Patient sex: M
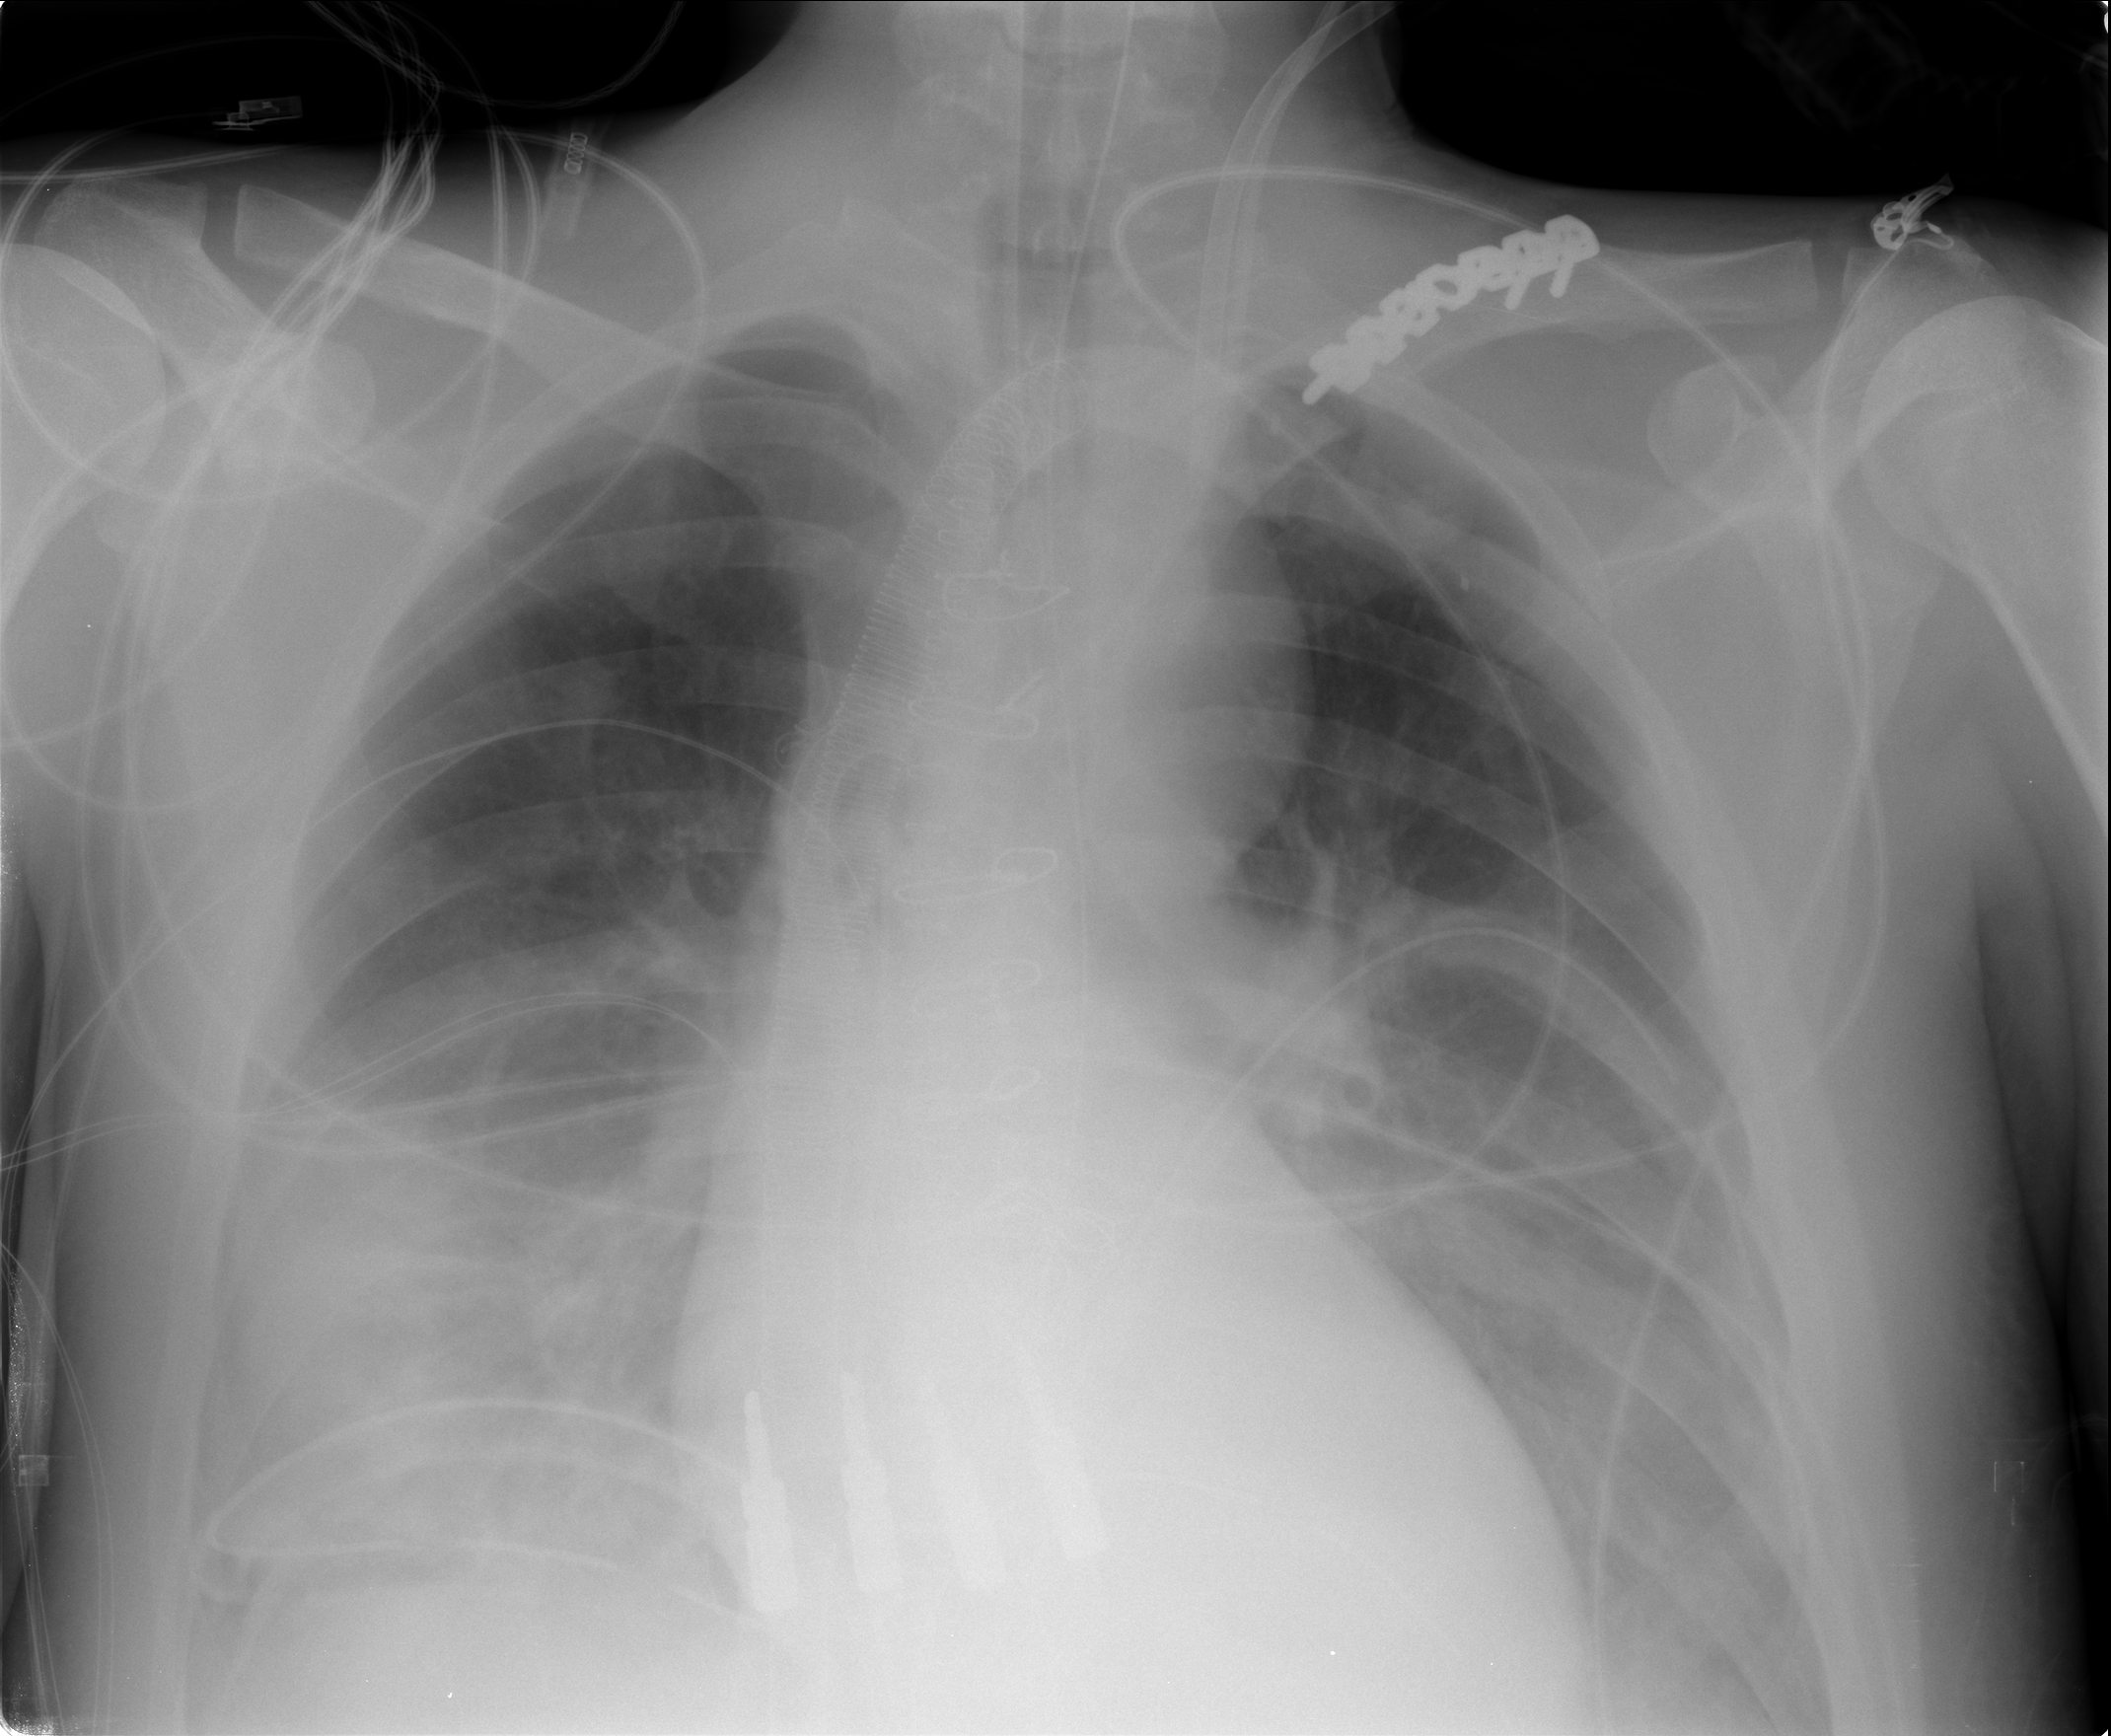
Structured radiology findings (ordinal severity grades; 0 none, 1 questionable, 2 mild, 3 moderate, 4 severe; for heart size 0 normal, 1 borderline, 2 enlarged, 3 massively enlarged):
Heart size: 0
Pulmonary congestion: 2
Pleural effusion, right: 2
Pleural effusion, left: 2
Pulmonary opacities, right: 2
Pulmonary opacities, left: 2
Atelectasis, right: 2
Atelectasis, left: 2